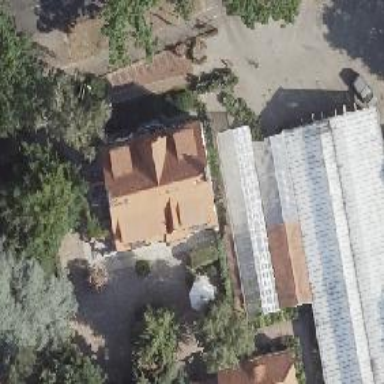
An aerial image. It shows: Garden center shop.